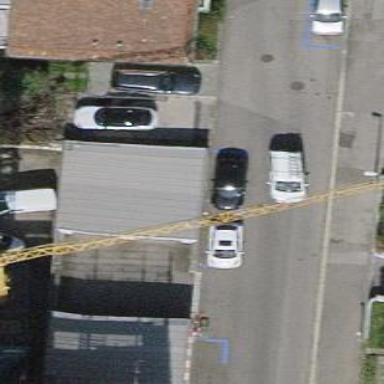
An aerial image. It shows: Group of garages.